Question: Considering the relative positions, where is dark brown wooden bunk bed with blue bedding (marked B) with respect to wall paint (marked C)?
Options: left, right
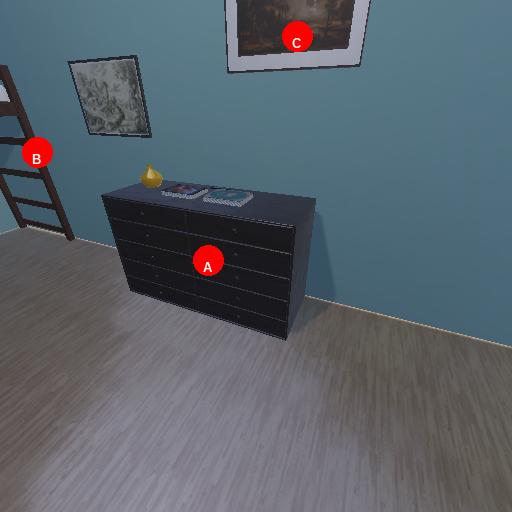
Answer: left